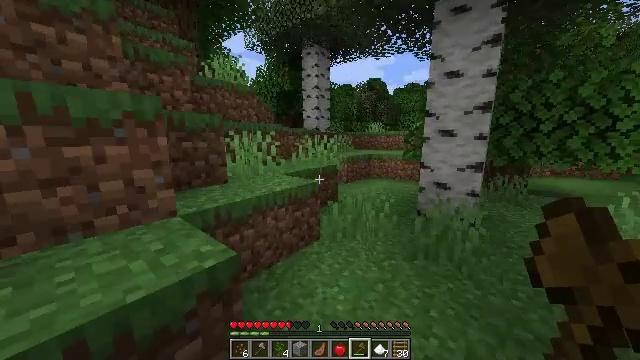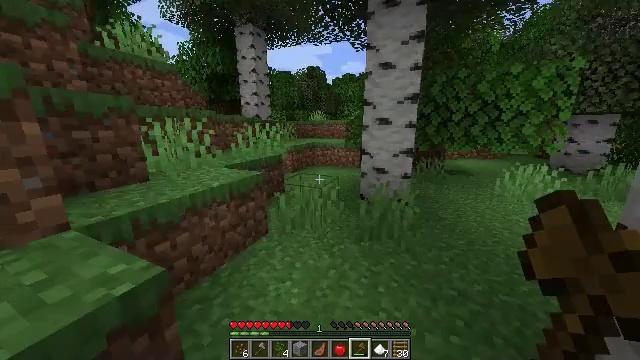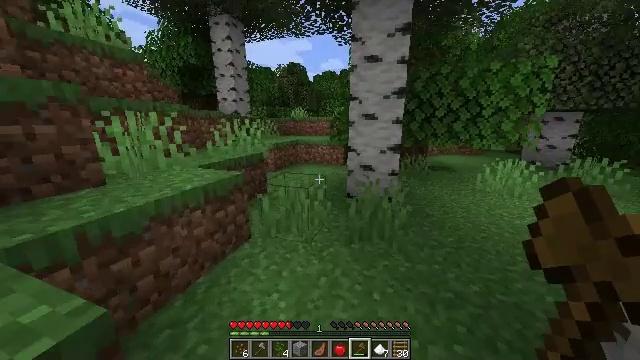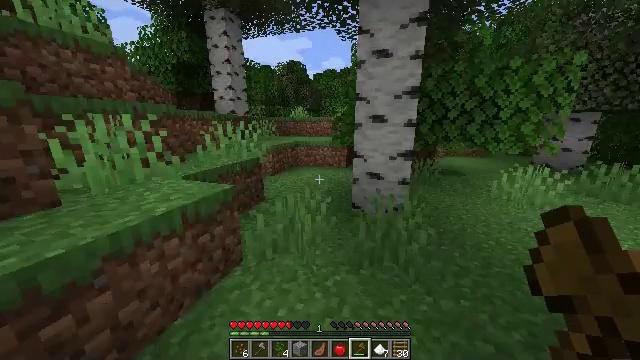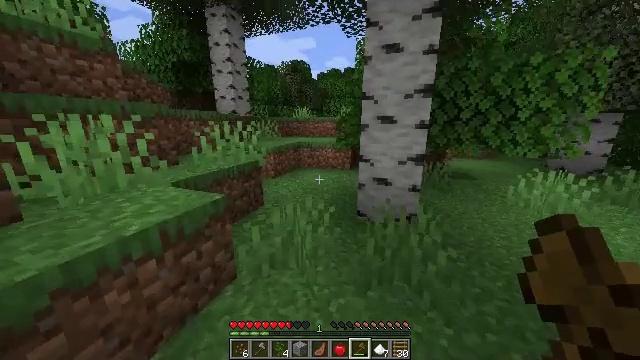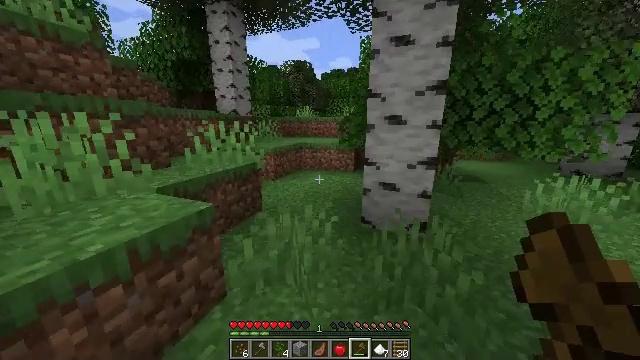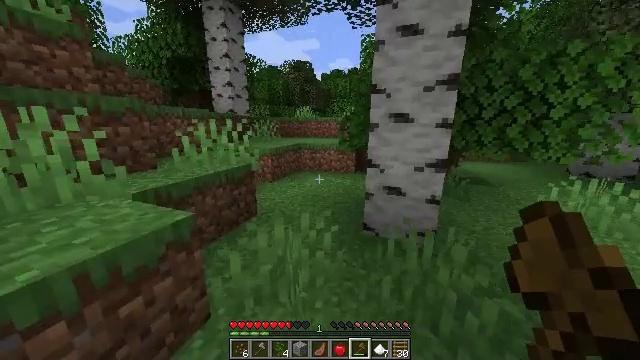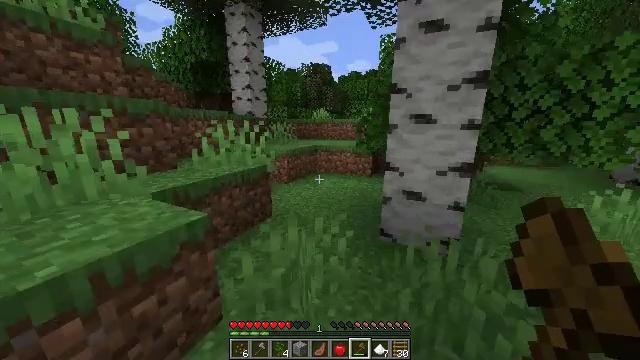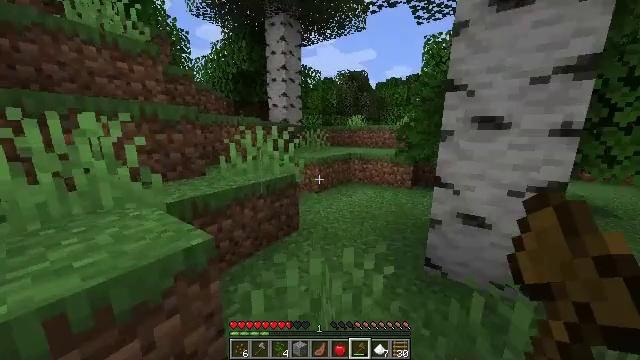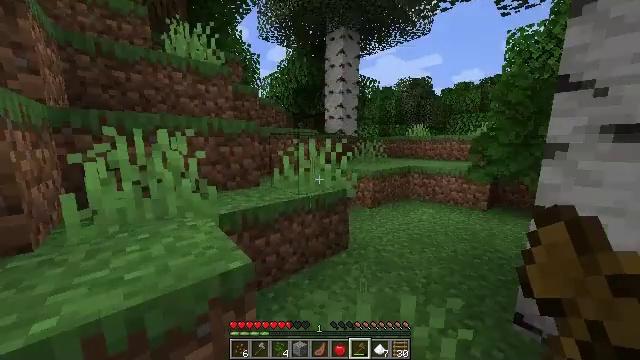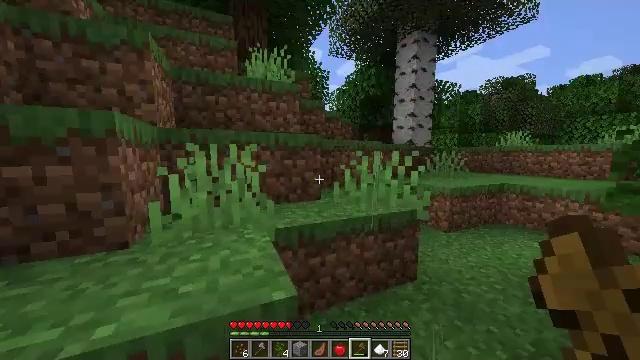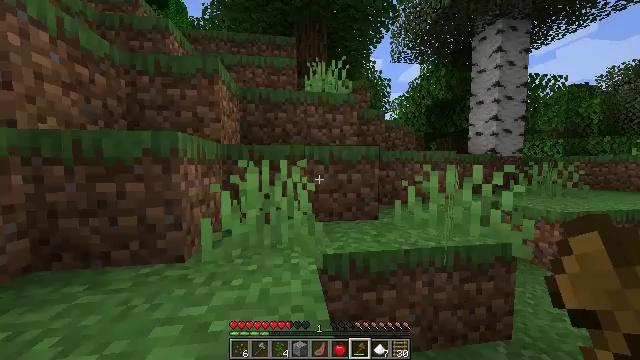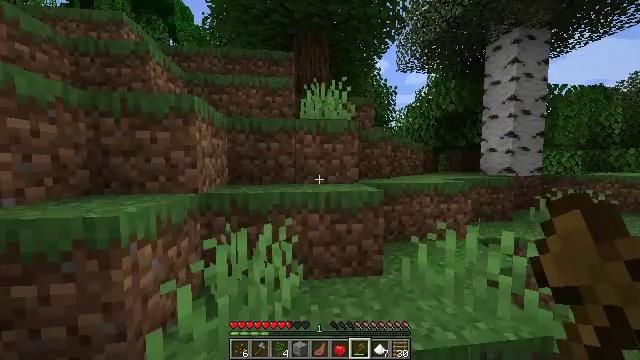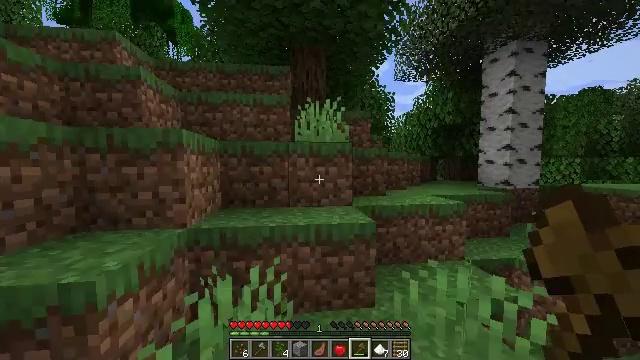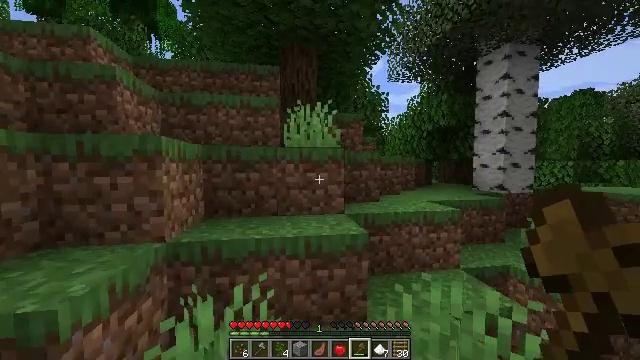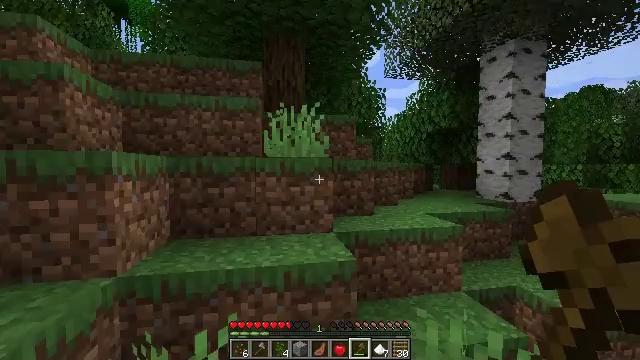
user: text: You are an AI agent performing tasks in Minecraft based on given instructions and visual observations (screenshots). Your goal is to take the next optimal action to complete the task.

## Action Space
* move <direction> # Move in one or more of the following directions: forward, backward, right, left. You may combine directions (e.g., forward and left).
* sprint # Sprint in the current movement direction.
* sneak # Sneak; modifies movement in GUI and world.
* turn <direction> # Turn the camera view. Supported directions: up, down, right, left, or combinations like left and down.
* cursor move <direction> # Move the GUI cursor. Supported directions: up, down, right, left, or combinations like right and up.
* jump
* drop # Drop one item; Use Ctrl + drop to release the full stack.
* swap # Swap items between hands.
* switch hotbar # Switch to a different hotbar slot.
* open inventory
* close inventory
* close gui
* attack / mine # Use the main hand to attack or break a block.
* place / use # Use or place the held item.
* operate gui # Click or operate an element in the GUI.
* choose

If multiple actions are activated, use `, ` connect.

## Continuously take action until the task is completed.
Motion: motion action
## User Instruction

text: Harvest bamboo from the farm.
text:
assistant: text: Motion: move forward, turn right and down
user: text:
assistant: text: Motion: move forward, sprint, turn right
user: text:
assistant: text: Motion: move forward, sprint
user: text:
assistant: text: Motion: move forward, sprint
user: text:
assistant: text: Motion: move forward, sprint
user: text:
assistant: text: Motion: move forward
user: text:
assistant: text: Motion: move forward, turn left
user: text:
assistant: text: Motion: move forward, turn left and up
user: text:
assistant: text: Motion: move forward, turn left and up
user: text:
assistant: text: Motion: move forward, turn left and up
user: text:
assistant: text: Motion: move forward, turn left and up, jump
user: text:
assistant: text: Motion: move forward, turn left, jump
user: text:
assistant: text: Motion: move forward, jump
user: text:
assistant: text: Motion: move forward, turn right, jump
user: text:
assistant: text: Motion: move forward, turn right, jump
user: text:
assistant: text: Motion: move forward, jump
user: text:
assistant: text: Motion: move forward, jump
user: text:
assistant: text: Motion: move forward, jump
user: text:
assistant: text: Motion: move forward, jump
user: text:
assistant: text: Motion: move forward, sprint, turn left, jump
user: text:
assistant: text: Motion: move forward, sprint, turn left, jump
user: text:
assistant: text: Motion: move forward, sprint, turn left, jump
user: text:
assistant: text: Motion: move forward, sprint, turn left, jump
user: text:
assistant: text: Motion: move forward, turn left, jump
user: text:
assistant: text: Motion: move forward, turn left, jump
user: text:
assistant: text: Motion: move forward, turn left, jump
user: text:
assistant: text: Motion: move forward, turn left, jump
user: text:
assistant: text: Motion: move forward, sprint, turn left and up, jump
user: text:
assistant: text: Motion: move forward, sprint, turn left and up, jump
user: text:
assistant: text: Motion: move forward, sprint, turn left and up, jump